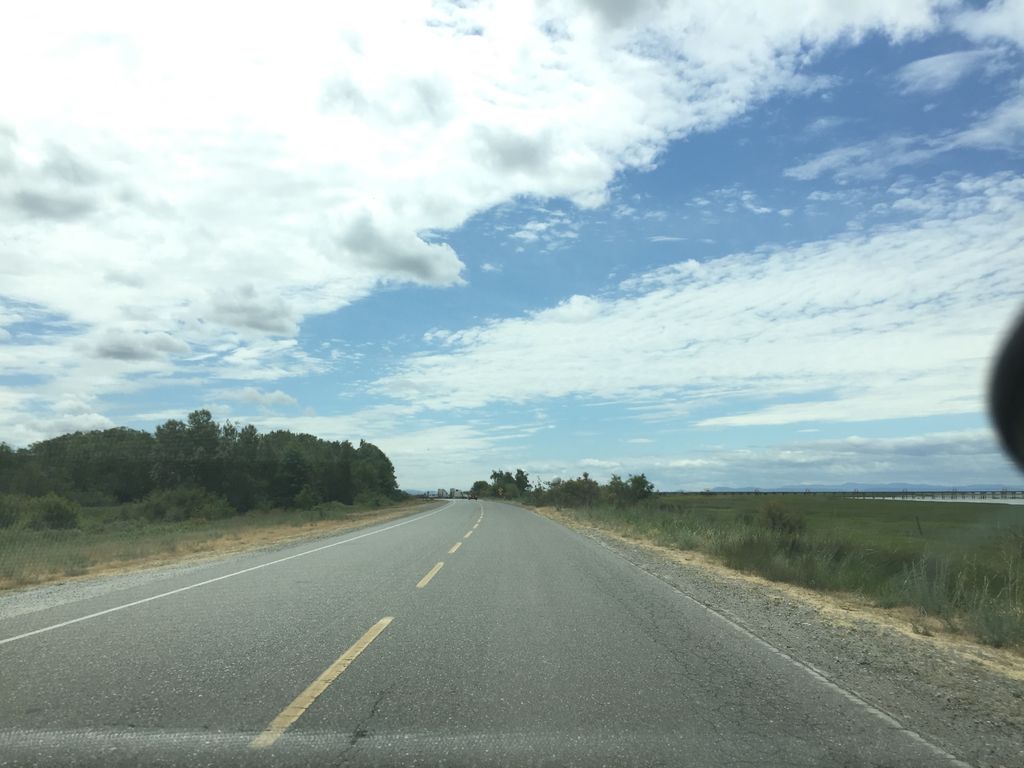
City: vancouver